Question: I am having trouble figuring out a formula to pick out the largest number in a group of numbers and then assign a value in another column.

In Column N I need to add 6500 to whichever value is the highest from F16:F27 and 0 to the rest of the values.
Can someone show me how to create a formula to do this?
Thanks!
(I added the 6500 in N21 as a place holder until I figured out the correct formula)
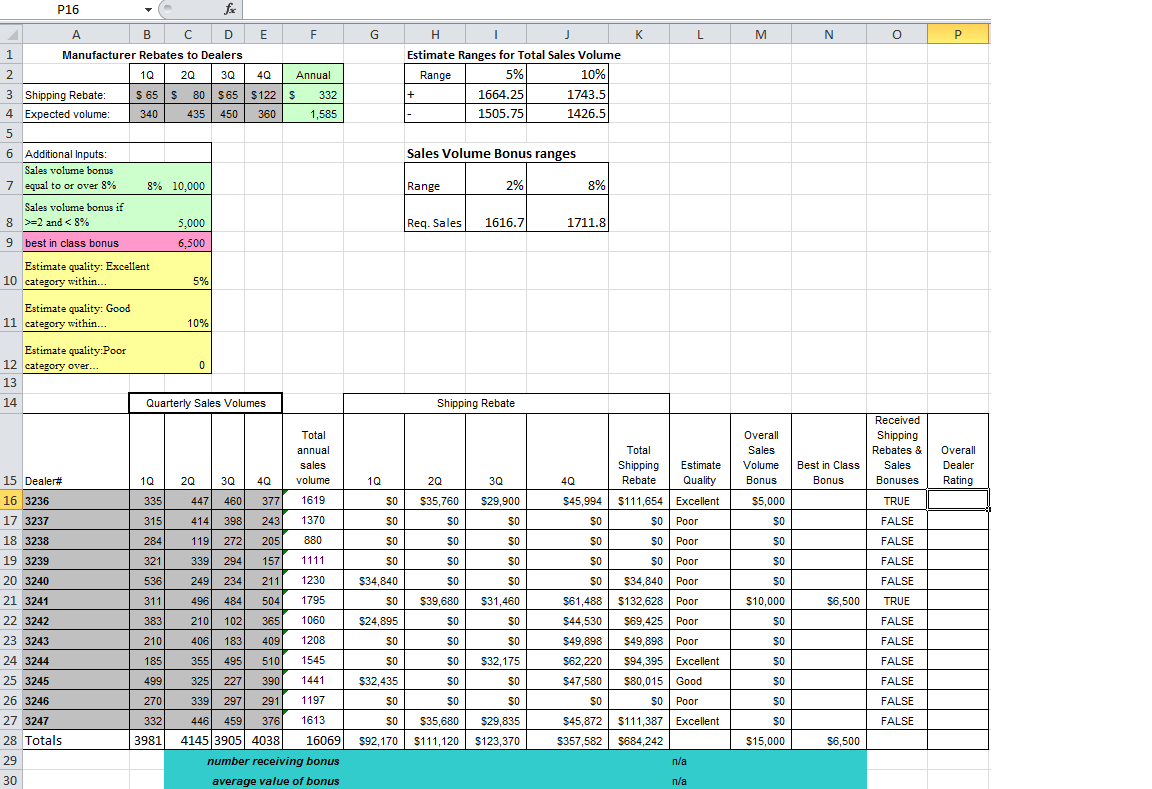
Answer: Use this one in 'N16' and drag it down:
'''
=IF(F16=MAX($F$16:$F$27),6500,0)
'''